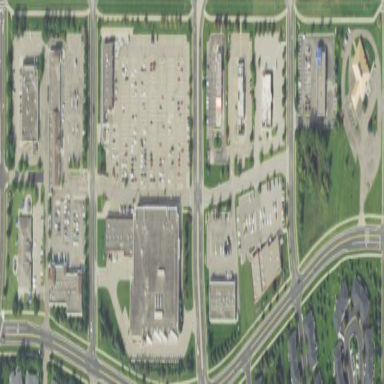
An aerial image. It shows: Retail area.